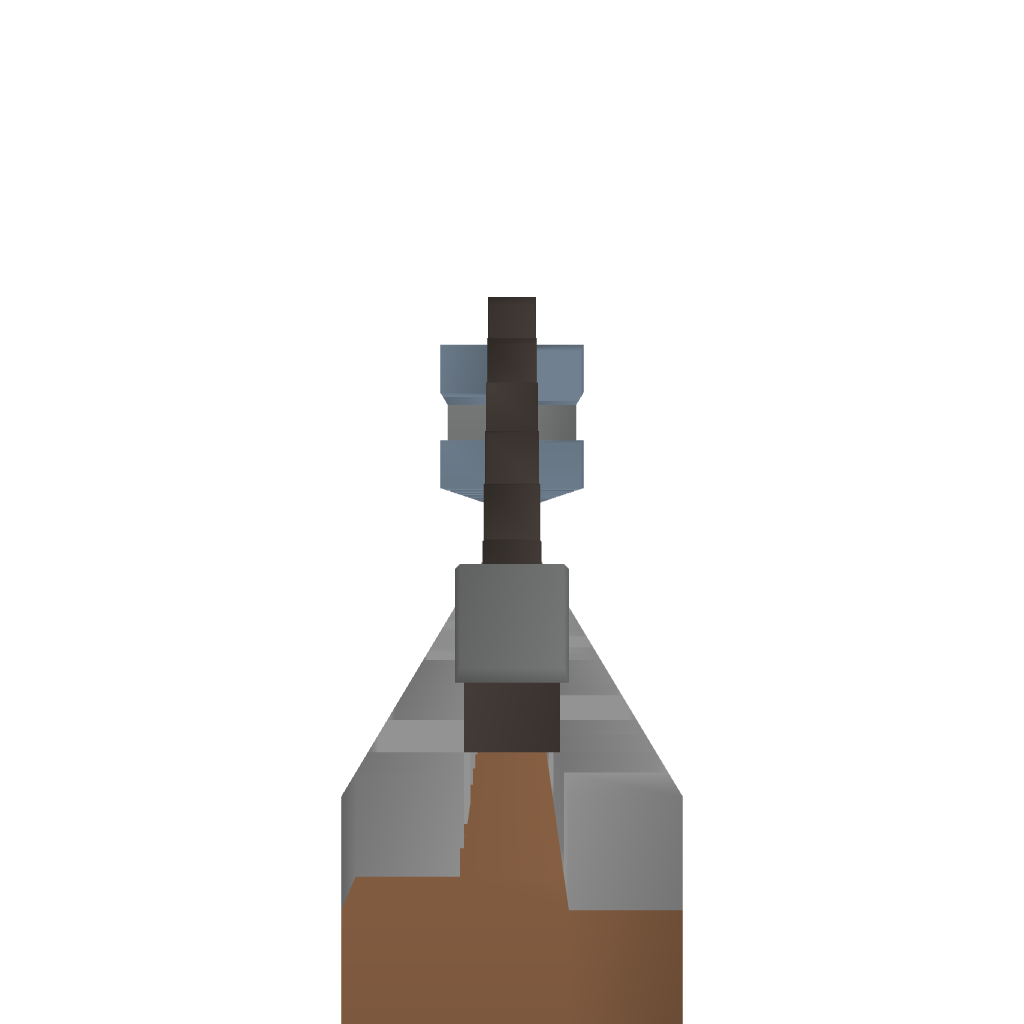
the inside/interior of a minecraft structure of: Simple Minecart Bridge #1